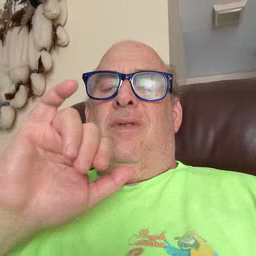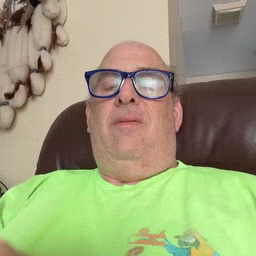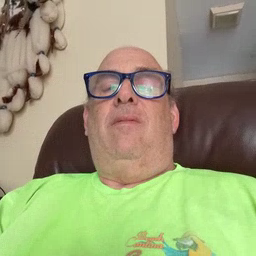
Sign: stay